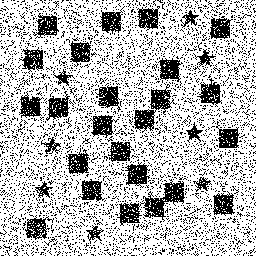
Squares: 24
Triangles: 0
Stars: 8
Total shapes: 32